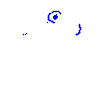
Particle: pion